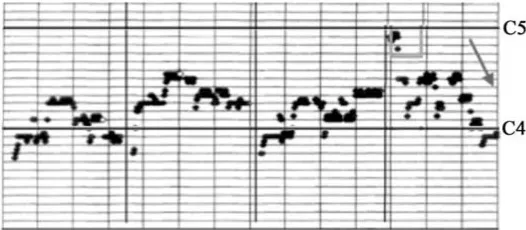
Stories of changing pitch in the singing voice. These examples illustrate the narrative phases that infants respond to, which are found in infant directed speech or baby songs in different languages. (B) A slow lullaby, of 26 s, has four-line stanzas, with rhyming vowels. 41. (B) From, a portion of Figure 4, p. 137, and, Figure 3, p. 10. Original in, Figure 10, p.
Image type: pathology (fish)